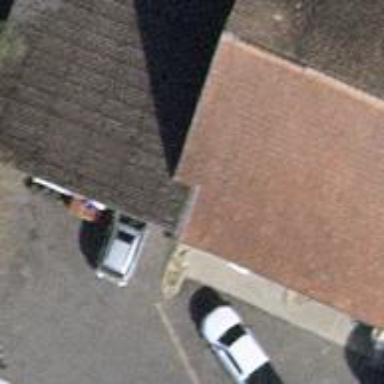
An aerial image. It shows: View of roof of building.